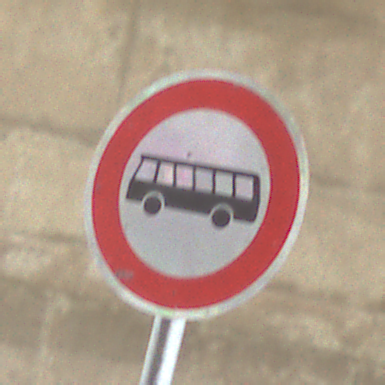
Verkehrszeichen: VerbotKraftomnibusse
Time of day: Midday
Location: Roofed (Beach)
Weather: Overcast
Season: NotSpecified
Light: Natural